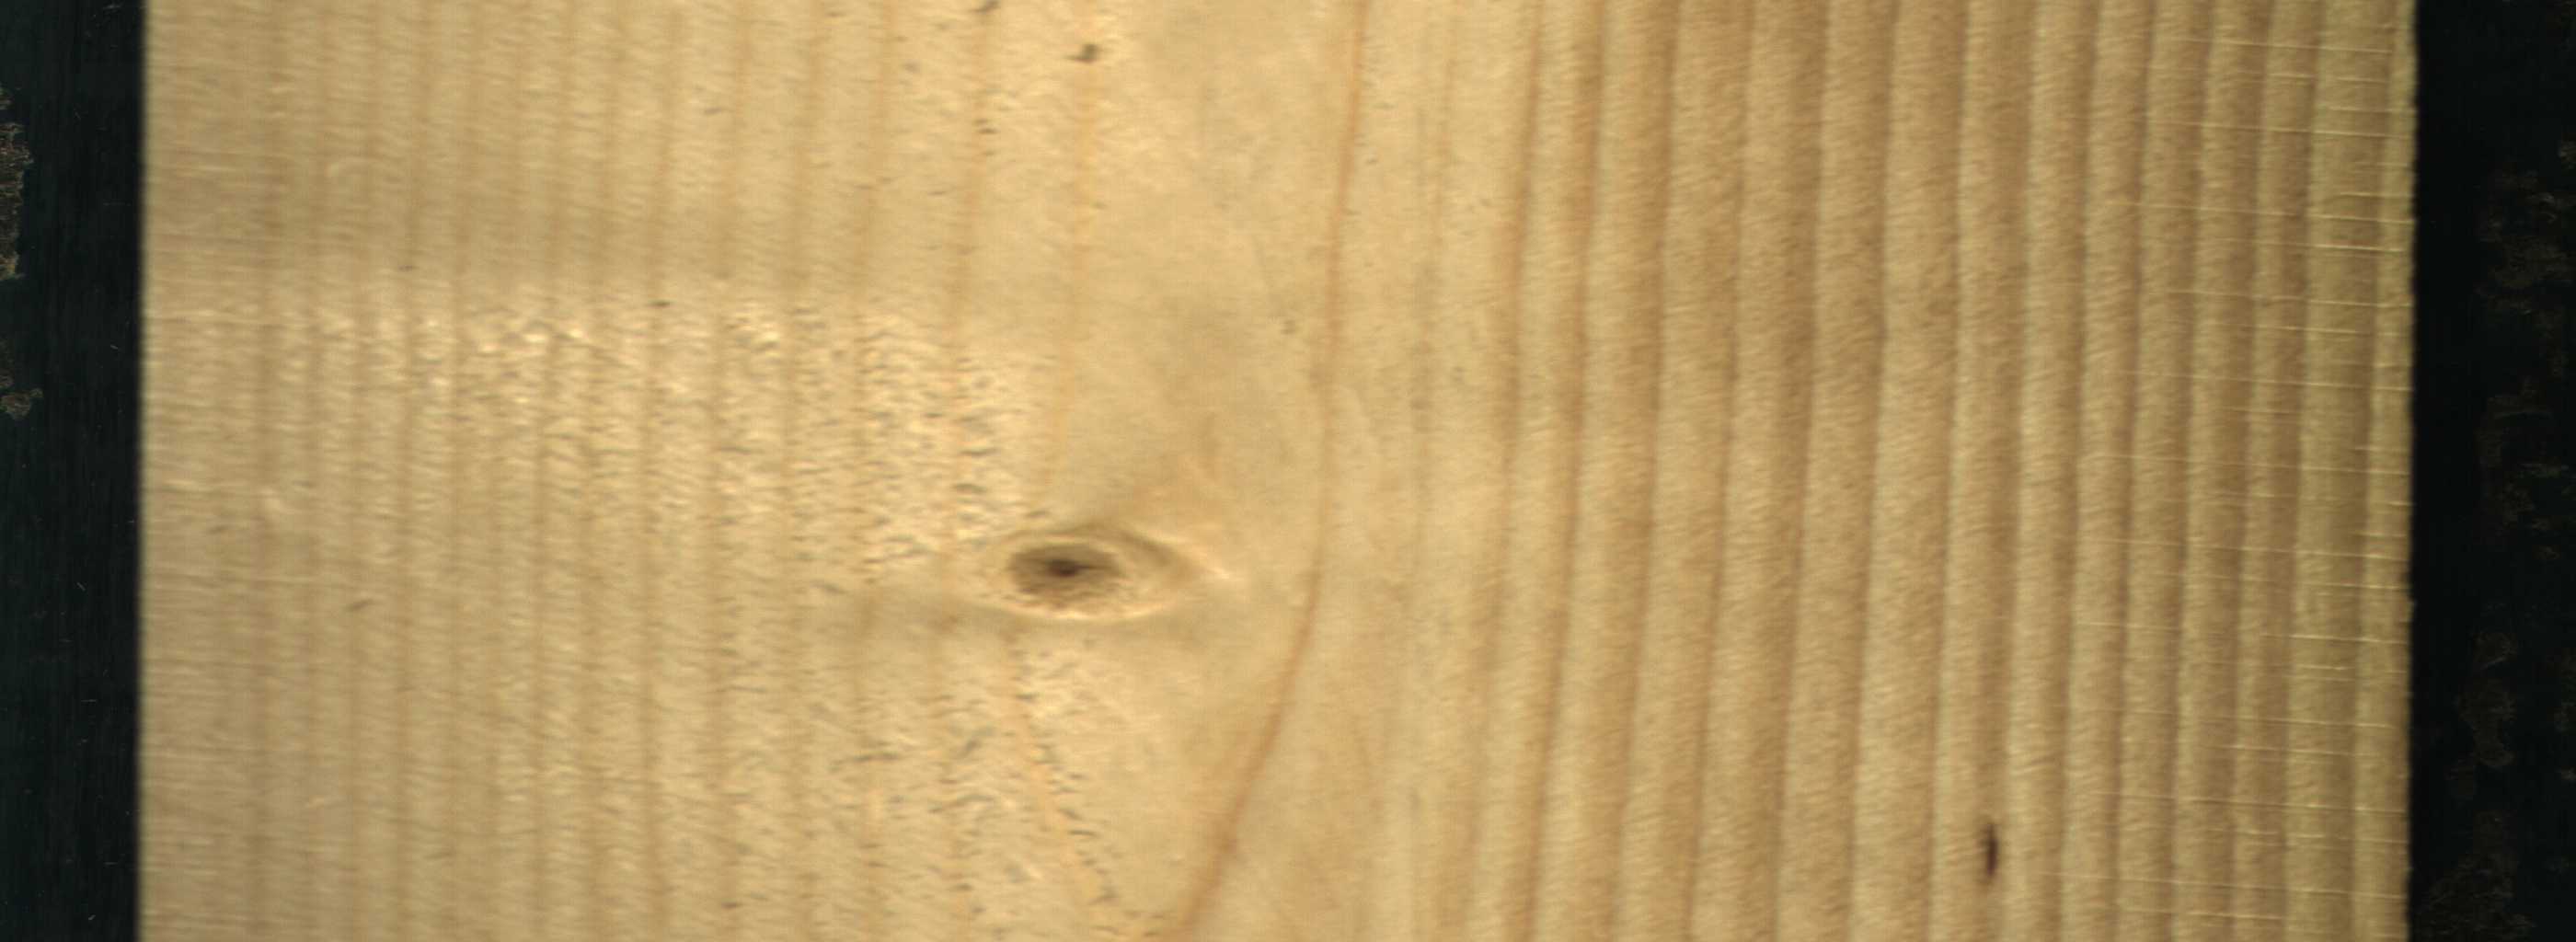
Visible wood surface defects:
Live_Knot